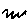
Label: zigzag